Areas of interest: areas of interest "Guangzhou University University Town Campus North Area Basketball Court"
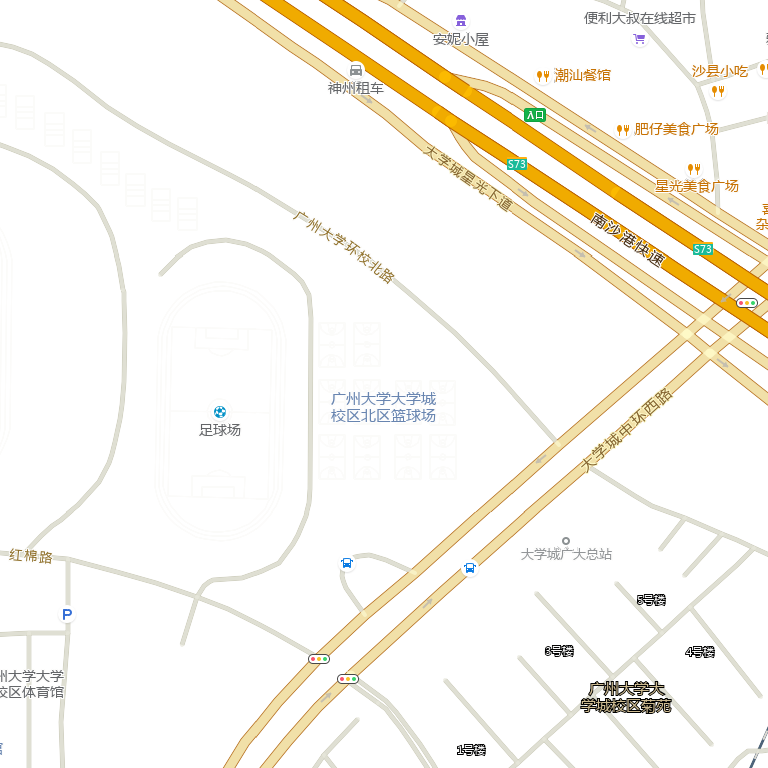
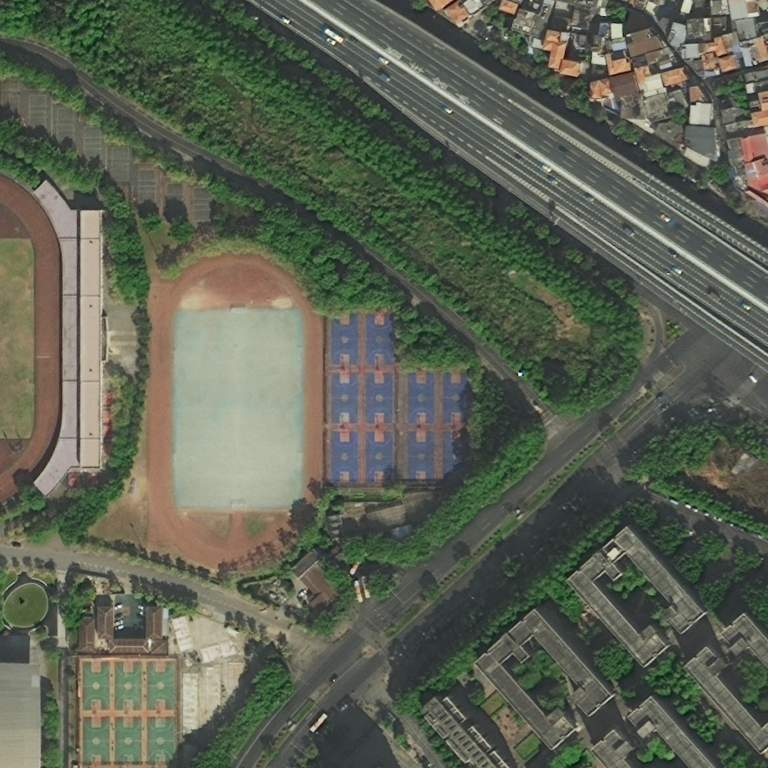